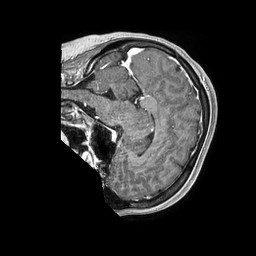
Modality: T1w
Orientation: sagittal
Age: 30
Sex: female
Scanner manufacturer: philips
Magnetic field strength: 1.5 T
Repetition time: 0.00761 s
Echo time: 0.003459 s